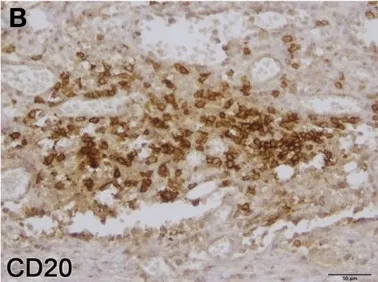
Immune profiling and MART-1 distribution in CSF-470 vaccination site biopsy from patient #1. Formalin-fixed, paraffin-embedded tissue sections were stained with appropriate antibodies, amplified with avidin-biotin-peroxidase (ABC) system (Vectastain, Vector Labs), and revealed with 3,3'-diaminobenzidine. Brisk CD8+ and CD20+ lymphocyte infiltration was observed in zones (II, III), with scarce CD4+ or Foxp3+ infiltration (A-D).
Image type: pathology (immunostaining)